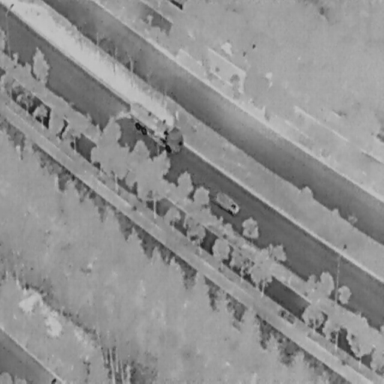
There are two objects shown in the infrared image, including an OtherVehicle, and a Car.